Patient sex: F
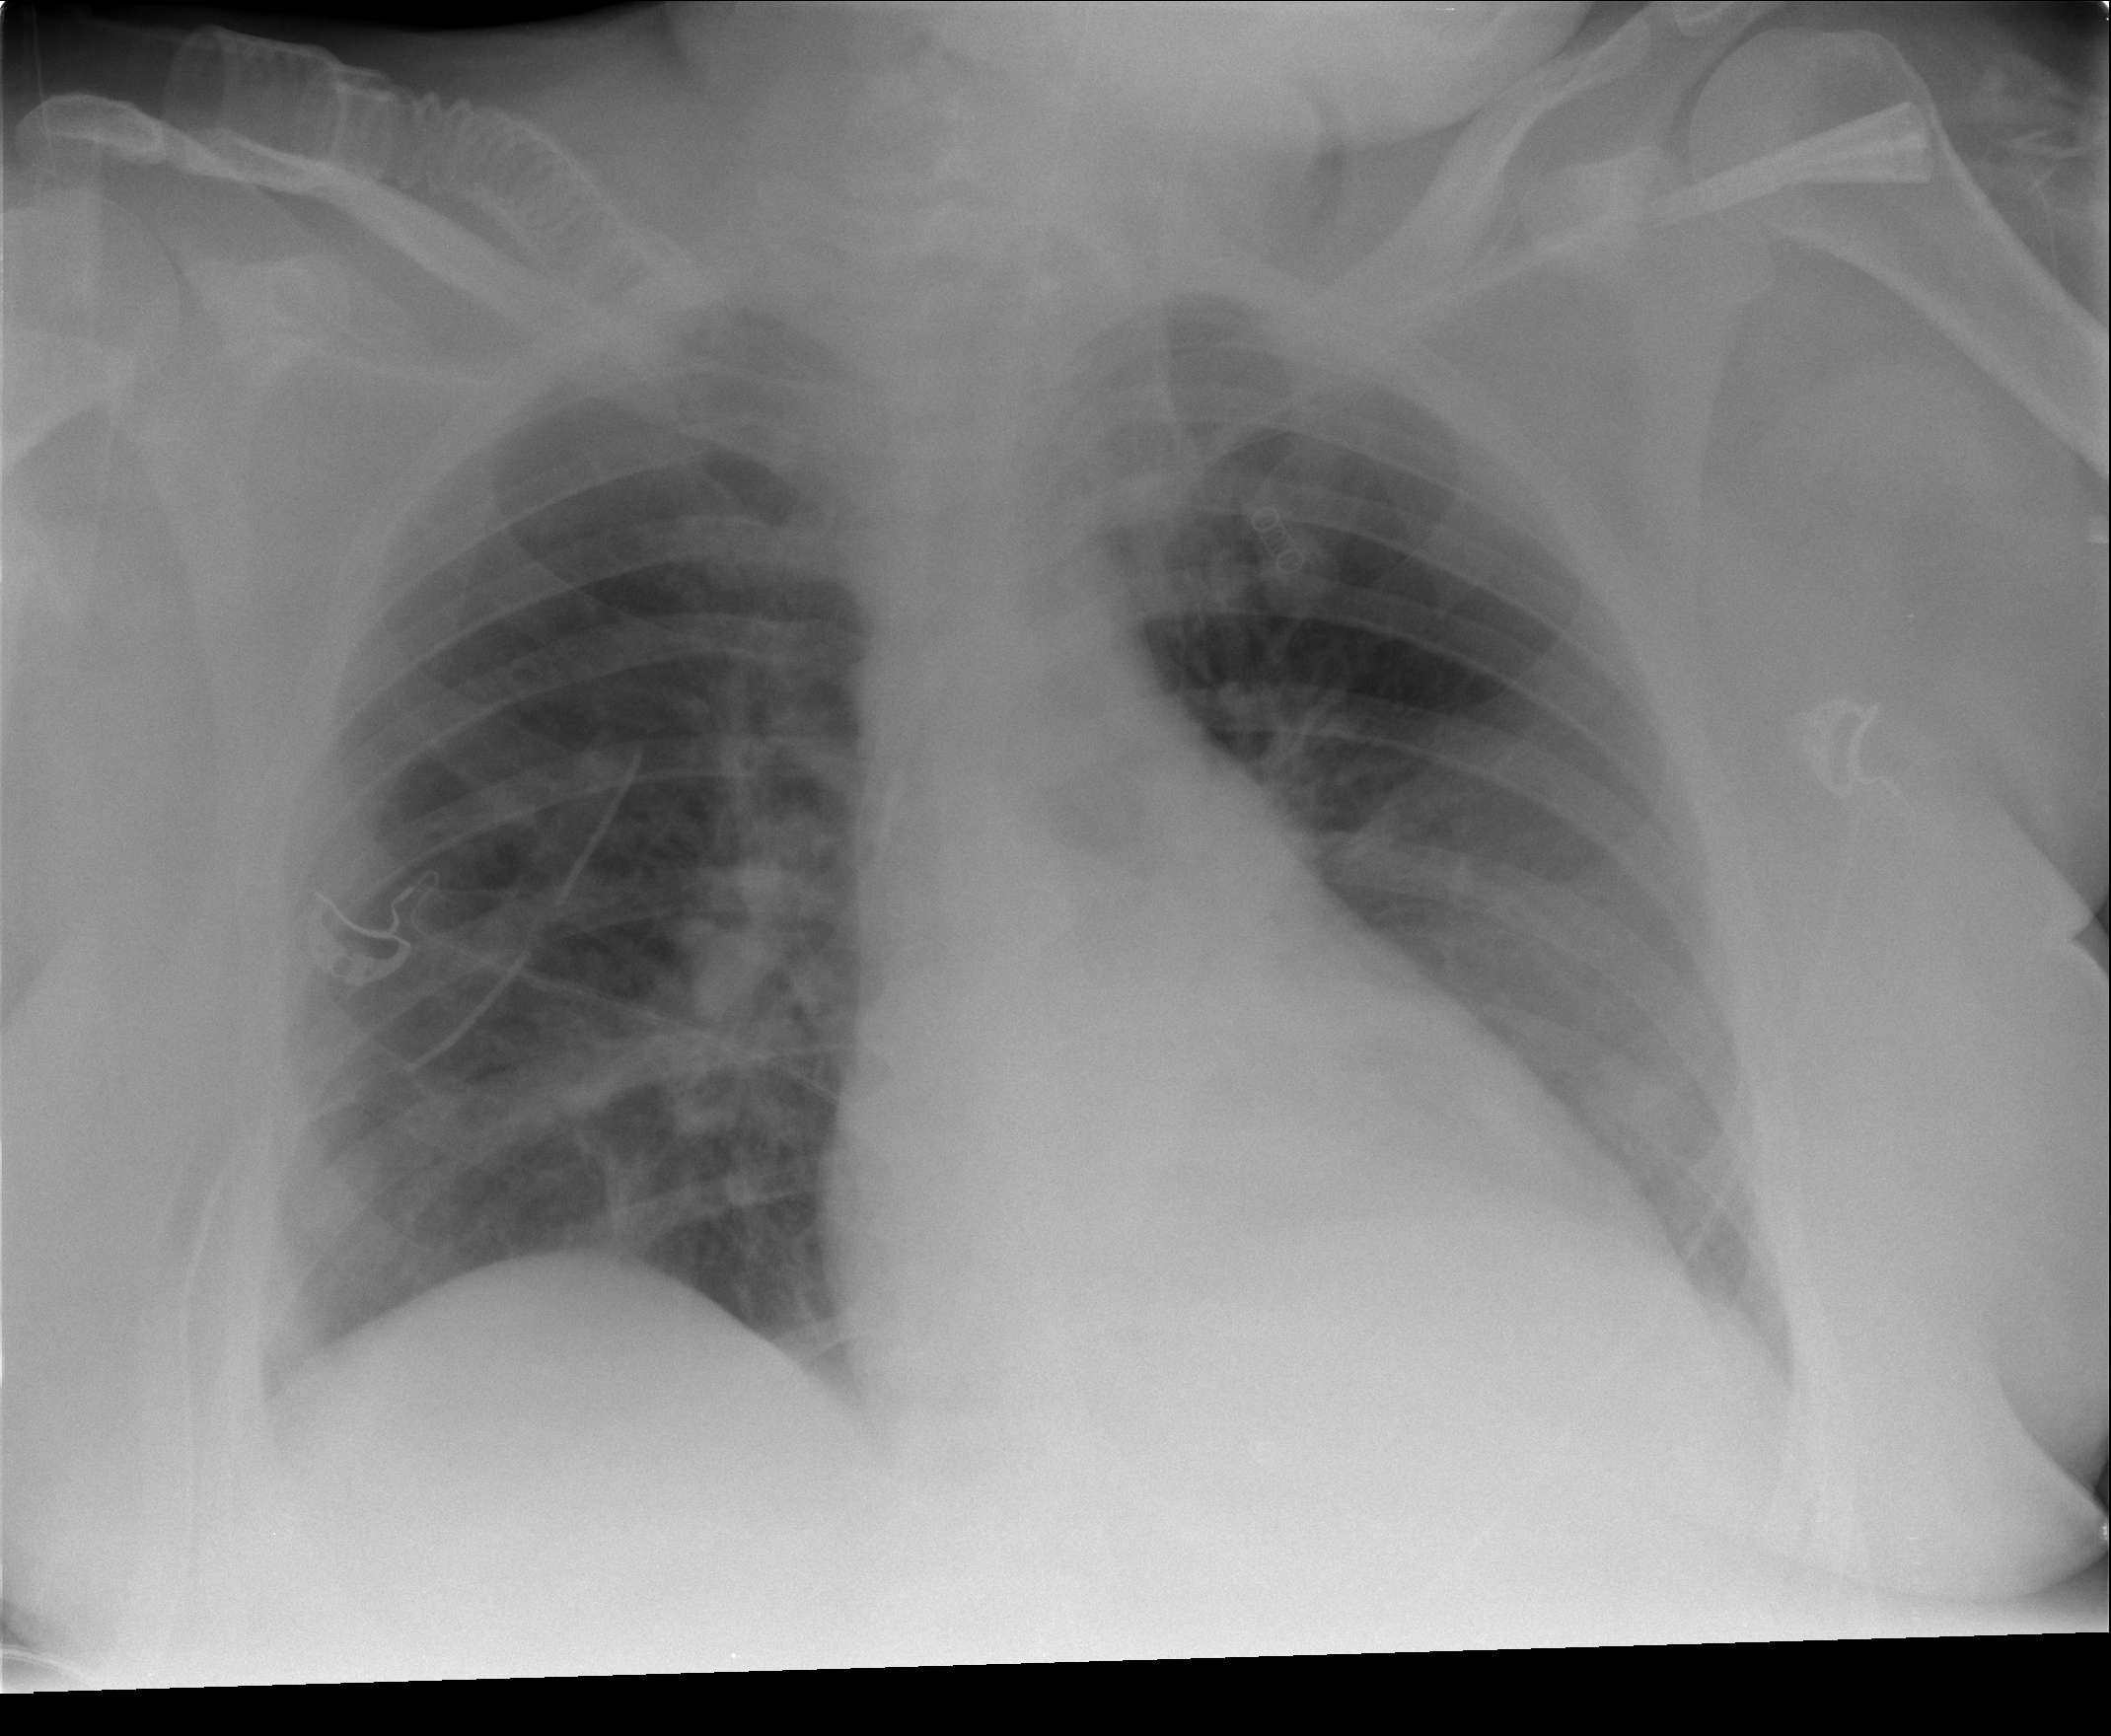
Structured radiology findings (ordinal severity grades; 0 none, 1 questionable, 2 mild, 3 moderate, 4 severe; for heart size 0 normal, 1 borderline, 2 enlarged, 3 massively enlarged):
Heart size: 0
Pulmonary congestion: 2
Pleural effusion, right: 0
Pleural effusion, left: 2
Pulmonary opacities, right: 1
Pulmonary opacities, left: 0
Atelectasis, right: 0
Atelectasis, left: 0